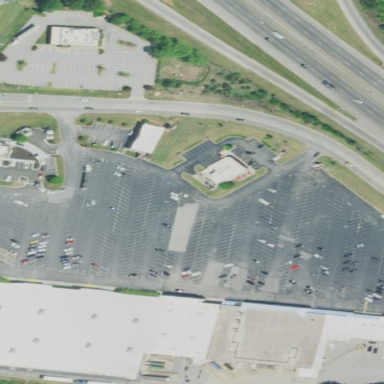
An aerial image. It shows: Retail area.